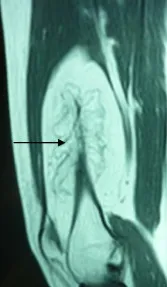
MRI (Axial T1 (3. B) weighted) of the lesion showing a well-defined ossified mass, along the anteromedial aspect of long shaft of femur.
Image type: radiology (mri)